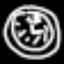
Label: clock